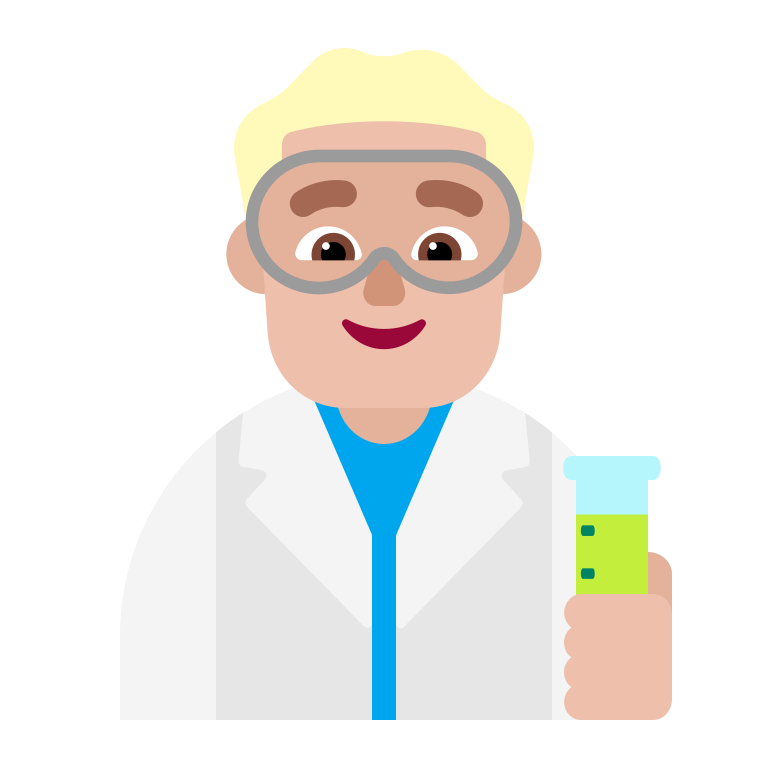
man scientist flat  light